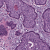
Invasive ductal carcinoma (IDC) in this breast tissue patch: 0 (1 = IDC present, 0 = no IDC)